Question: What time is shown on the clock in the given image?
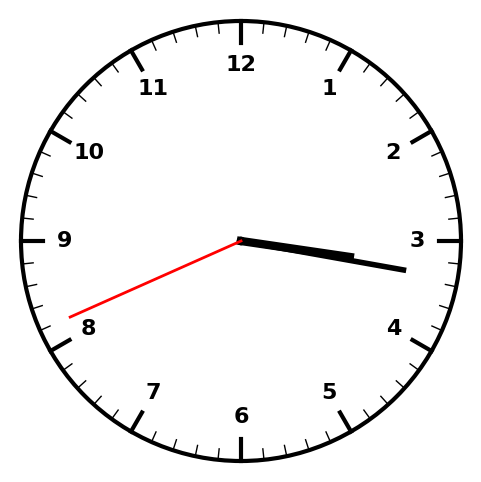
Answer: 03:16:41